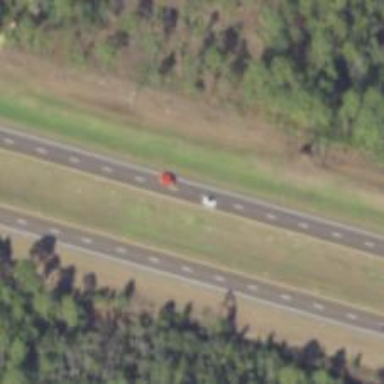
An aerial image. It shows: Asphalt trunk highway.